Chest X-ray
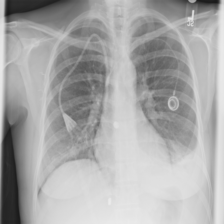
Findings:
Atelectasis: negative
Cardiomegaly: negative
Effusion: negative
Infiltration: negative
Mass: negative
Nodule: negative
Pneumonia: negative
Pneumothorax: negative
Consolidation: negative
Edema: negative
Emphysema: negative
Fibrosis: negative
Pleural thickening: negative
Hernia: negative